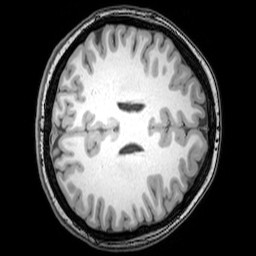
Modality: T1w
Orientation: axial
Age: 21
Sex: female
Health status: healthy
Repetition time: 0.081 s
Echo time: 0.037 s